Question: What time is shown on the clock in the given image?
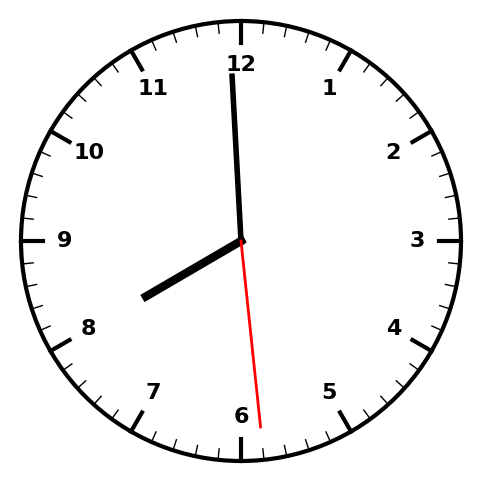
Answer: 07:59:29